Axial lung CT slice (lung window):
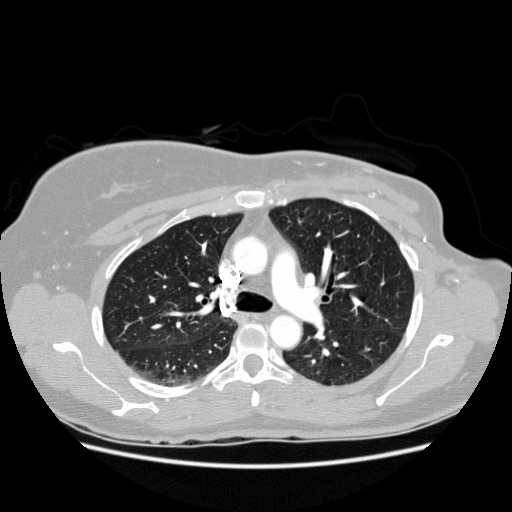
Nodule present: no